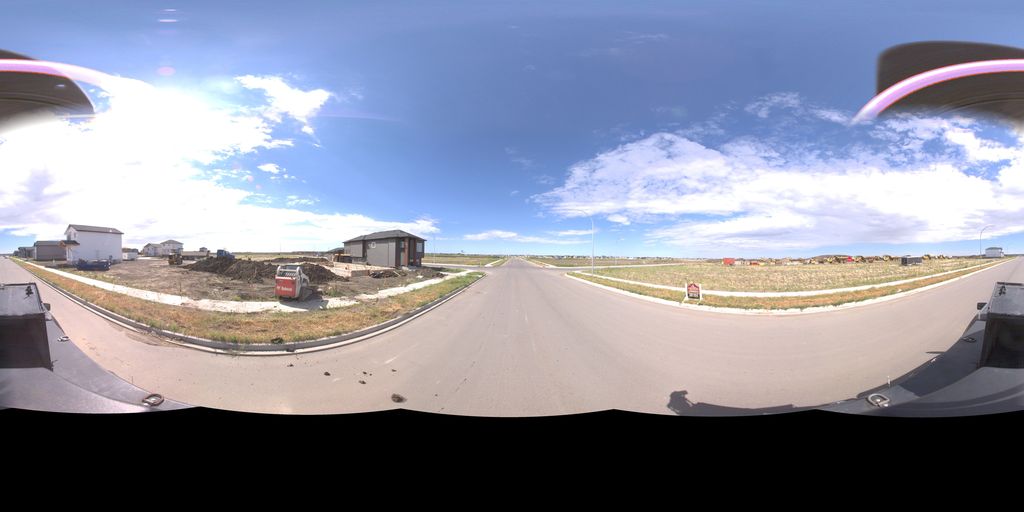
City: saskatoon